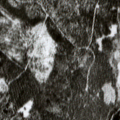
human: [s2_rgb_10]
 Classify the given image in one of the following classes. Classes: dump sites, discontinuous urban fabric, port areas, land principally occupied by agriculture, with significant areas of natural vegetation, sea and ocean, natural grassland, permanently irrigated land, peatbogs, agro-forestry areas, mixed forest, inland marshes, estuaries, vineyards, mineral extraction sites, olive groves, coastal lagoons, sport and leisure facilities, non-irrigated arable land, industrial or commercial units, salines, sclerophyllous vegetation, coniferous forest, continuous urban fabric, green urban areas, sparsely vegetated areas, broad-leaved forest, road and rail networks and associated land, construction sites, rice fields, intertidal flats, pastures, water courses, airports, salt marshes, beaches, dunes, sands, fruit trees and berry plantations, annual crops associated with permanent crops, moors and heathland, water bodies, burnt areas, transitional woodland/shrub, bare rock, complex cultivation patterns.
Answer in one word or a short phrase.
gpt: coniferous forest, mixed forest